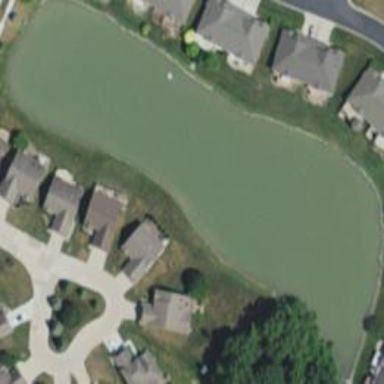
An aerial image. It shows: Pond surrounded by natural water.